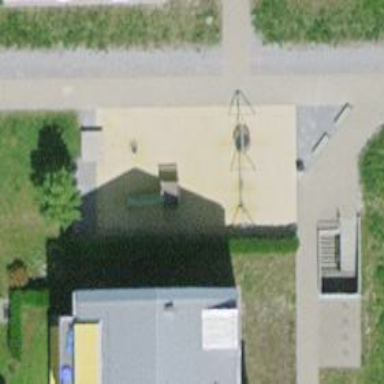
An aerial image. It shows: Playground featuring swings.